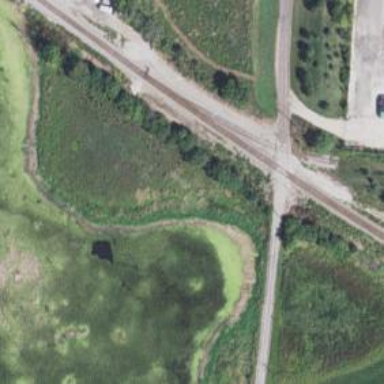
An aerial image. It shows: Railway spur service.